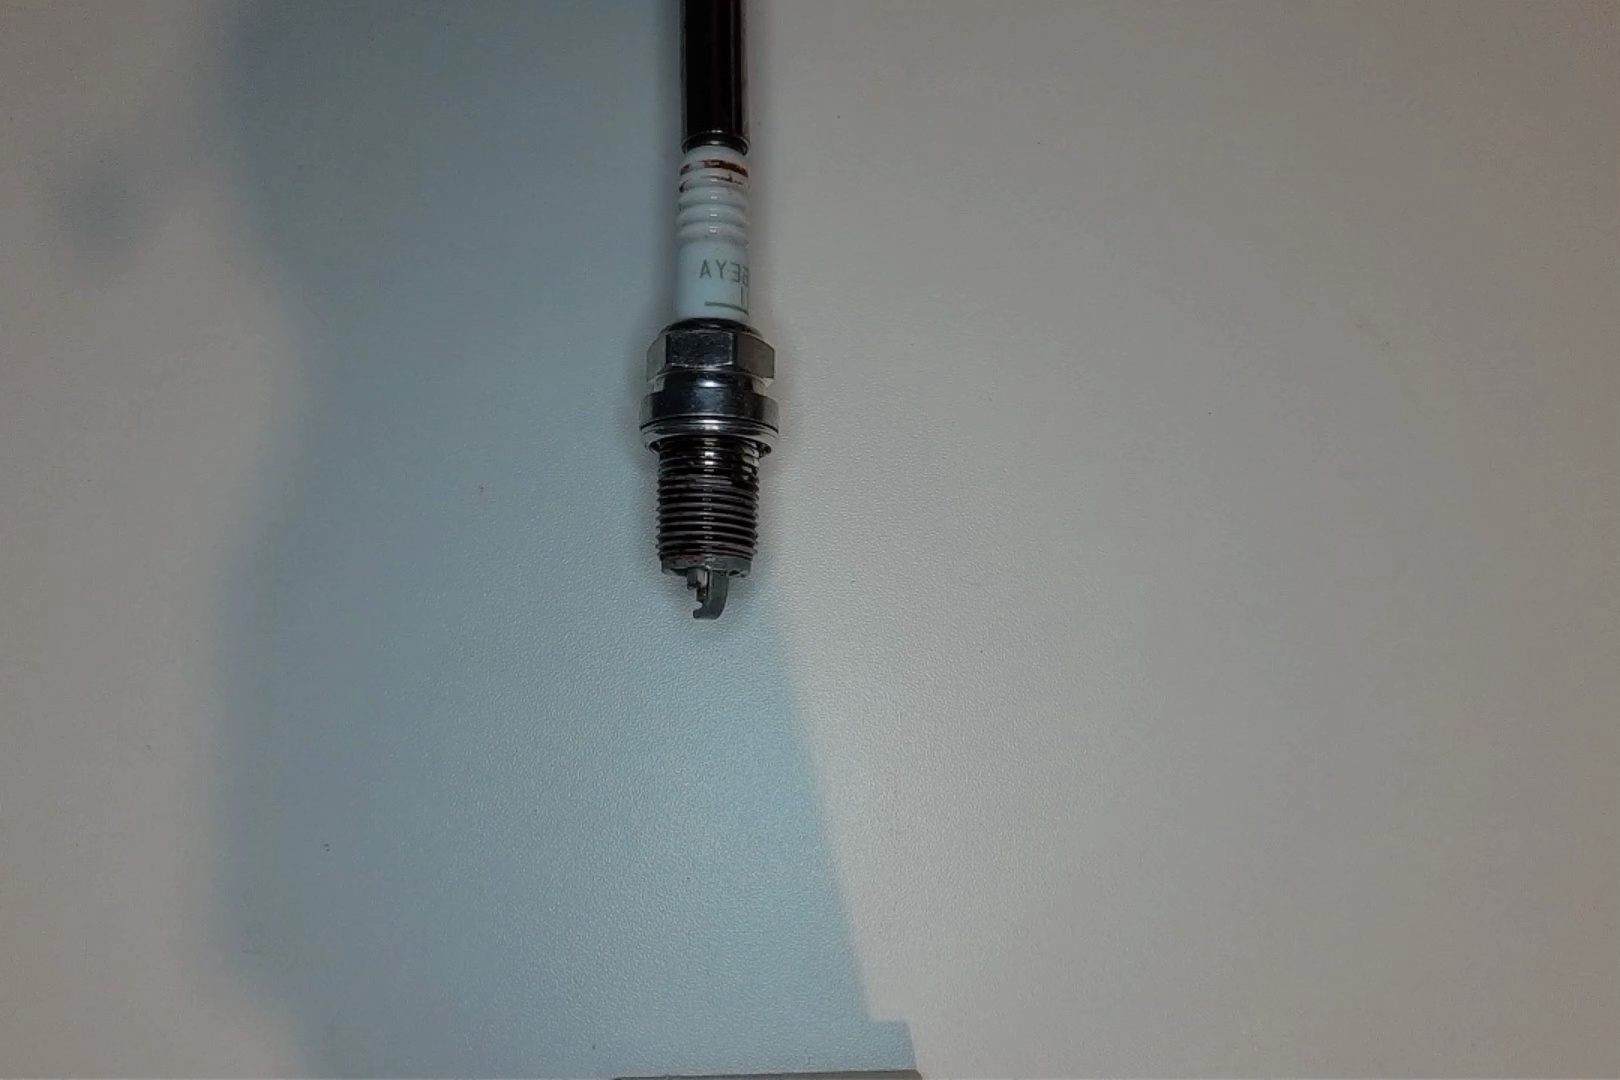
Label: anomaly